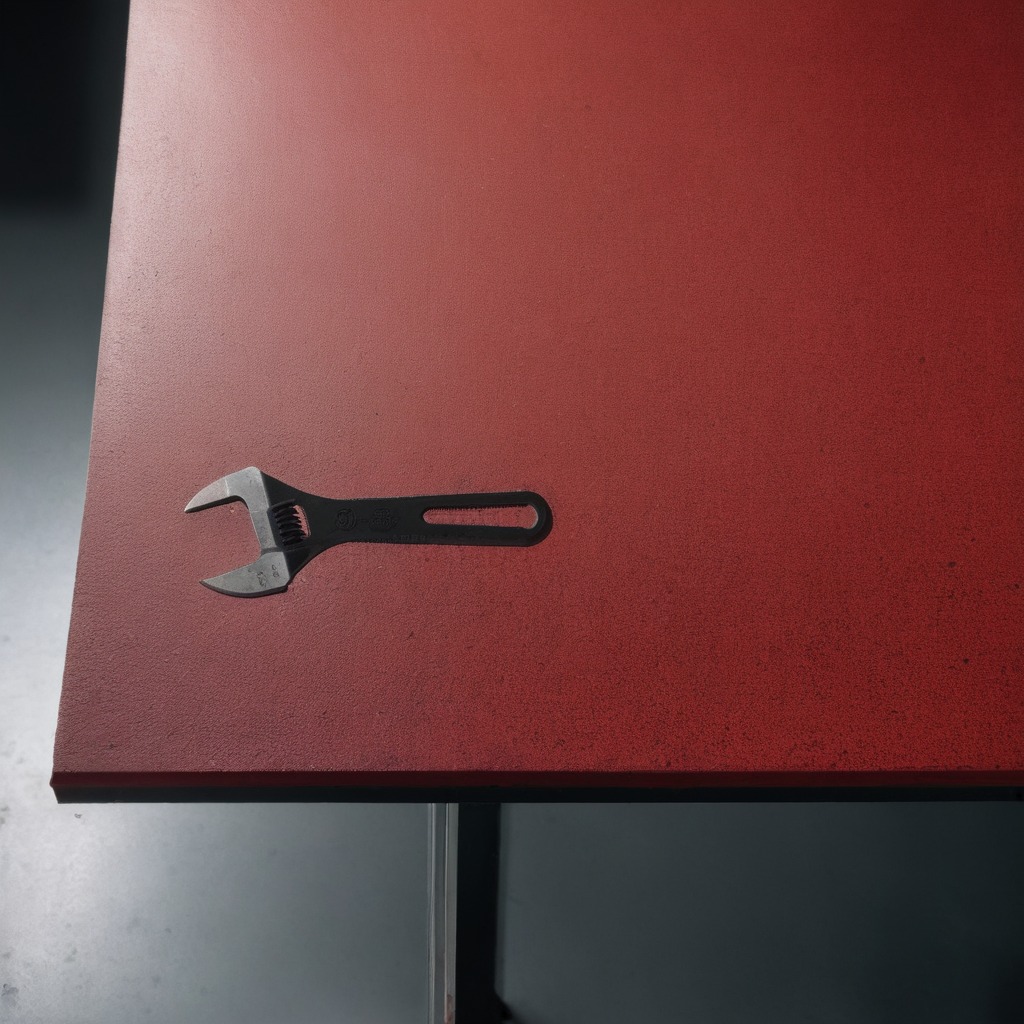
An wrench lies on the granite tabletop beneath the red rubber mat inside a workshop under bright overhead lighting crisp shadows high clarity worn but beneath the mat.